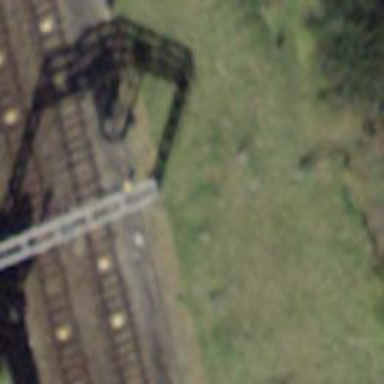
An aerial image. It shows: Gantry structure.